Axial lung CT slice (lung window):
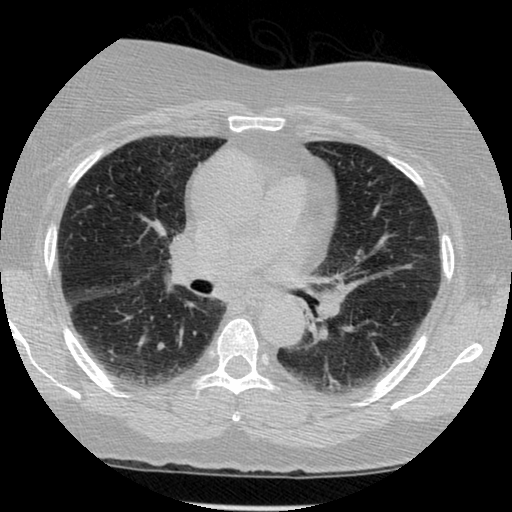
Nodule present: no